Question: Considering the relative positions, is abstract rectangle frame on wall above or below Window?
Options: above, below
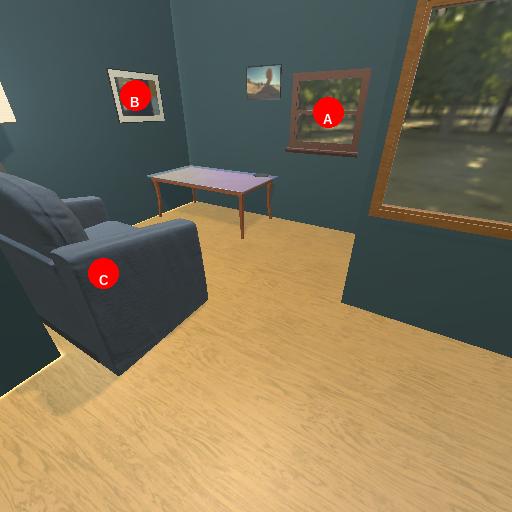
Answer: above